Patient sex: F
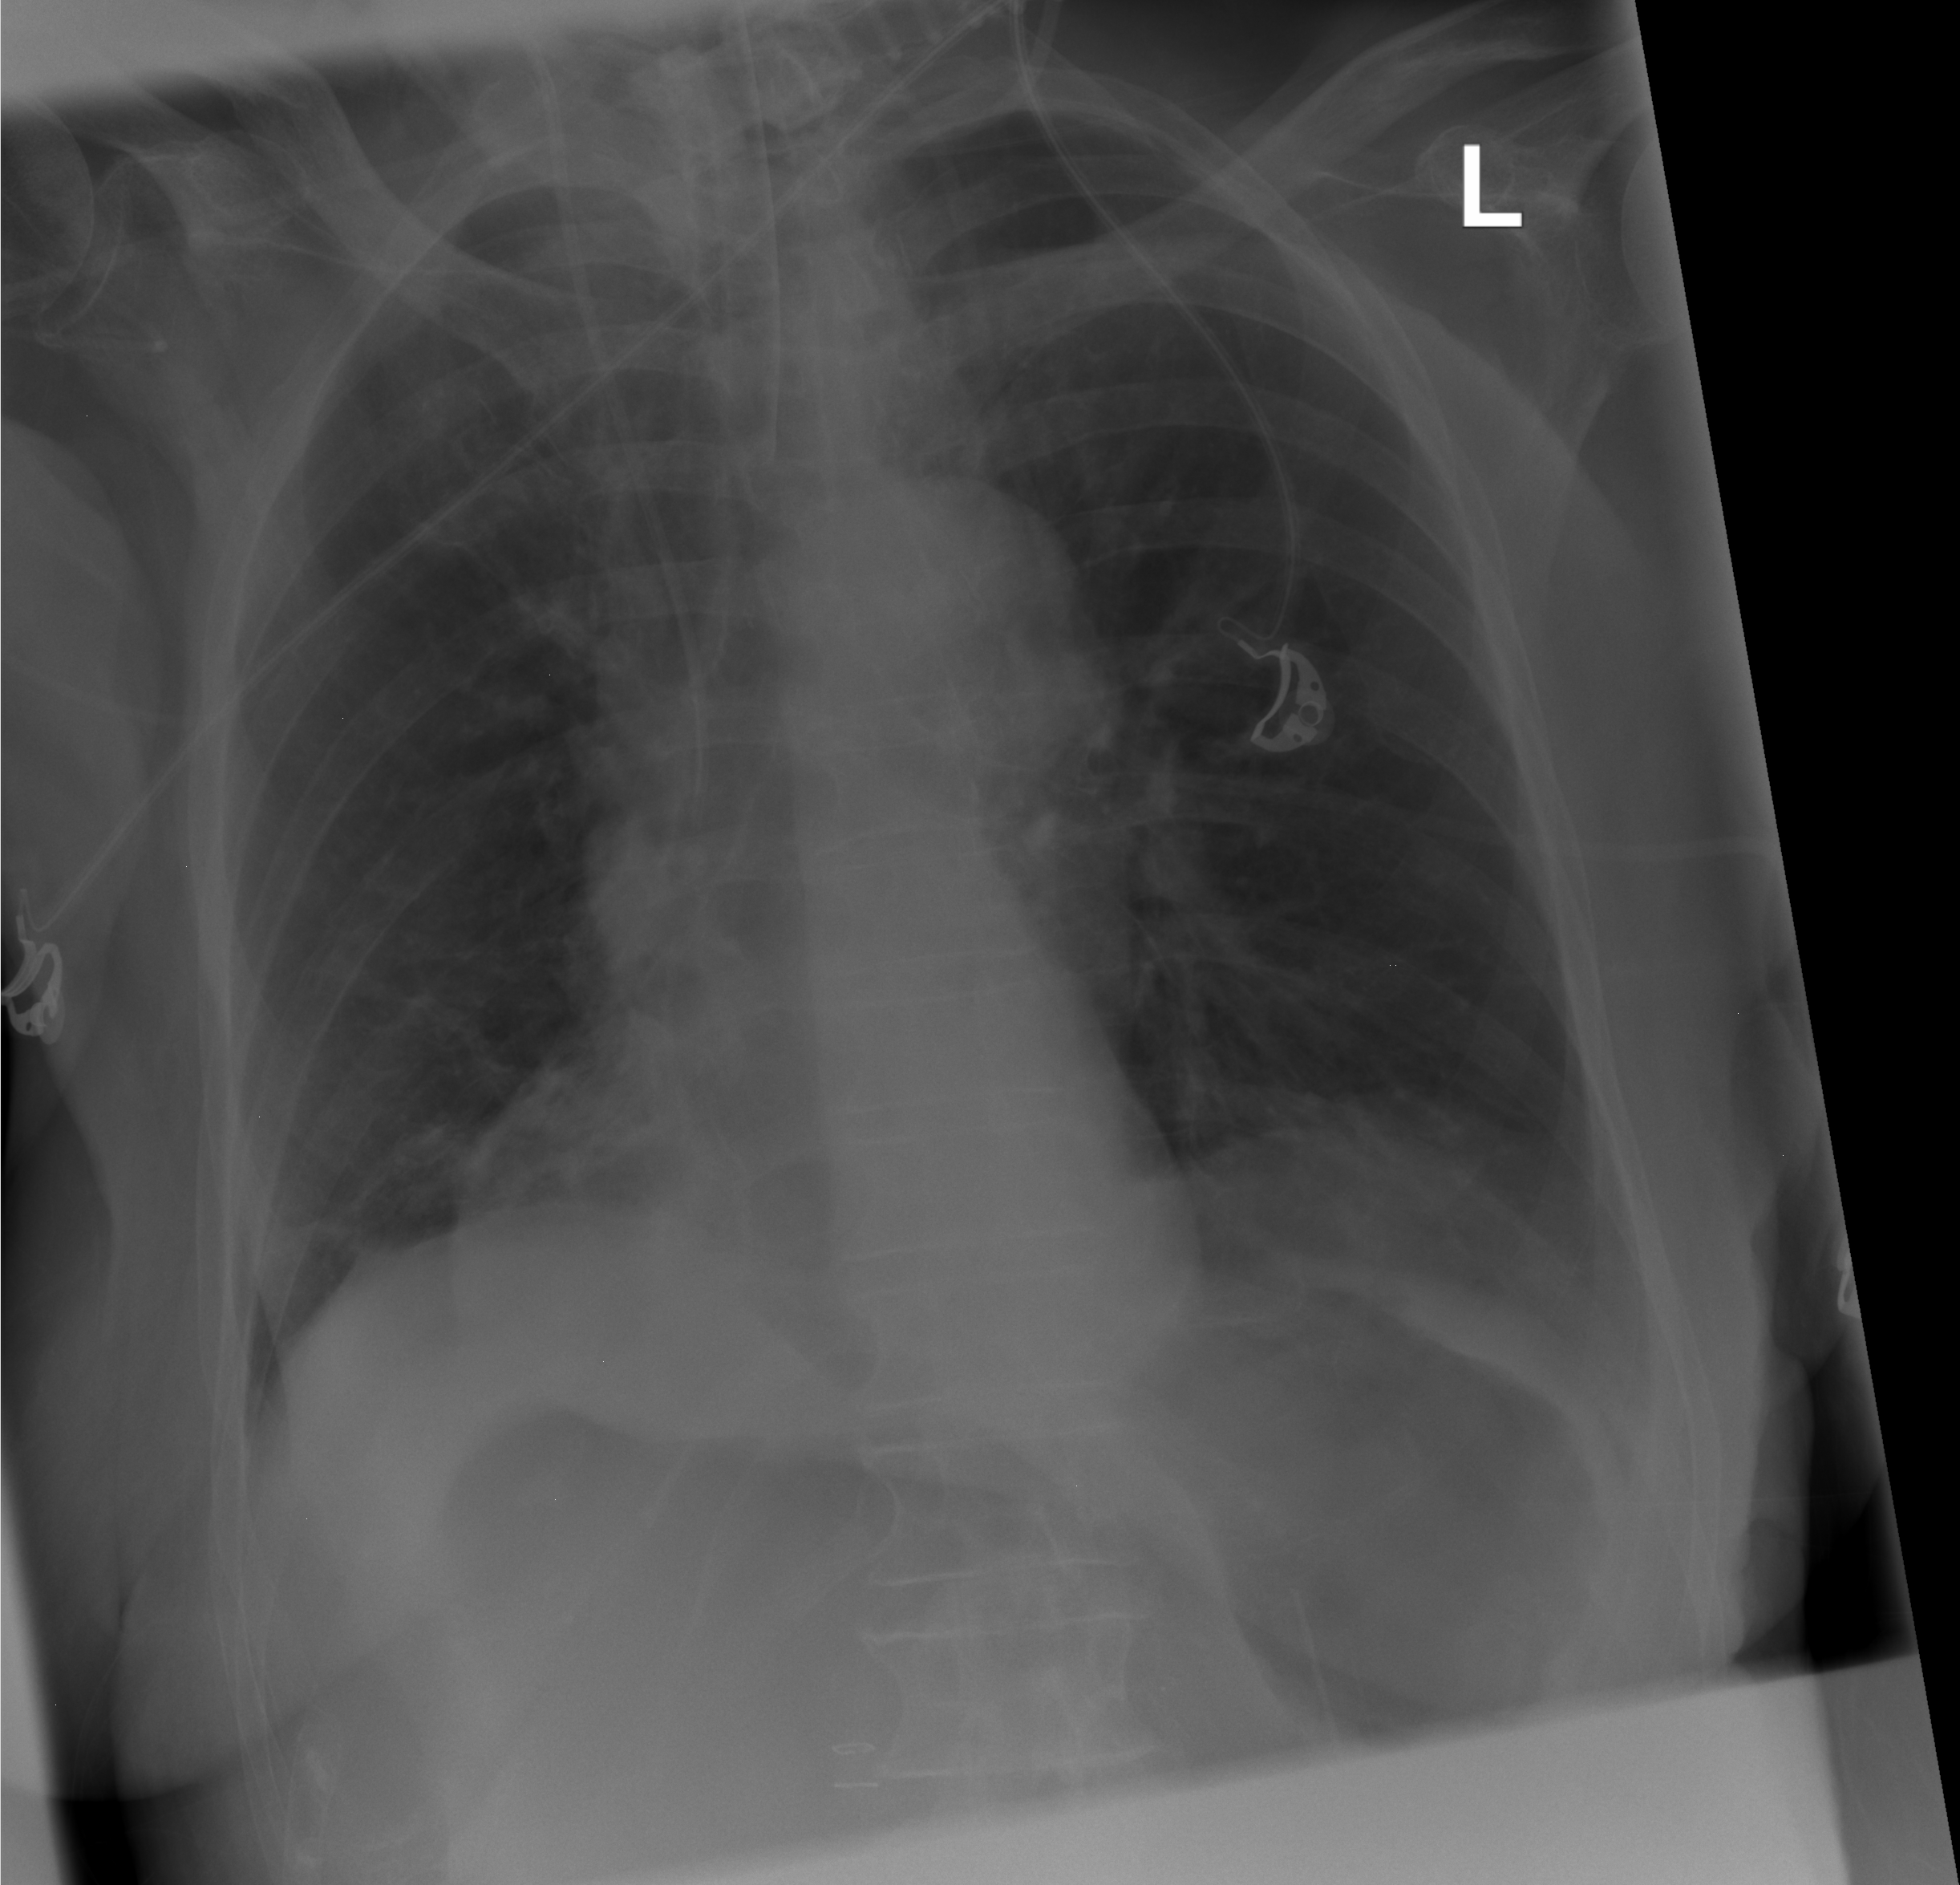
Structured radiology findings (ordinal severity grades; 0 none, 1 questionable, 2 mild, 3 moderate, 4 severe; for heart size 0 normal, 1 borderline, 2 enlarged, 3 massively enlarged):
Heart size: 0
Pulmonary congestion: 0
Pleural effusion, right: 0
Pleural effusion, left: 0
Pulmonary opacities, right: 0
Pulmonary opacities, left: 0
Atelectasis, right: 2
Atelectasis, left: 2